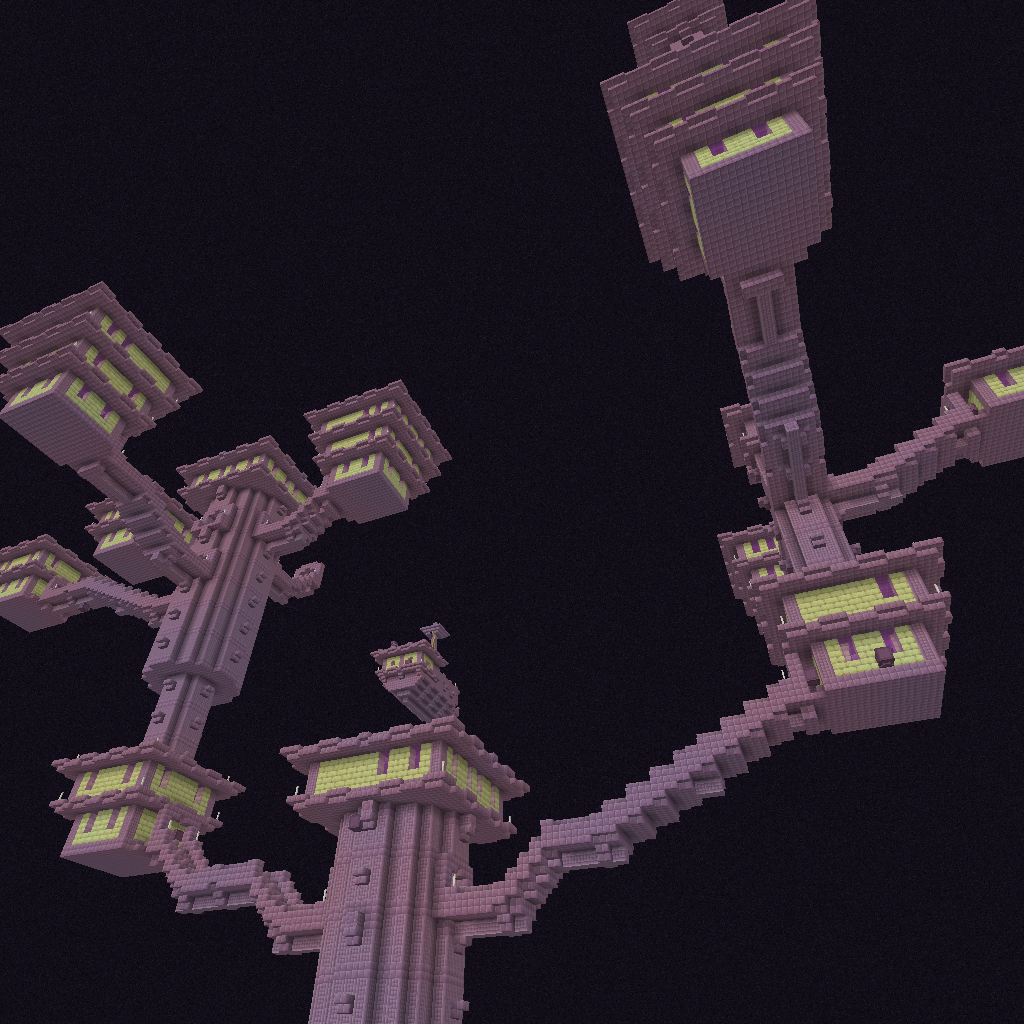
end city towers and pathways